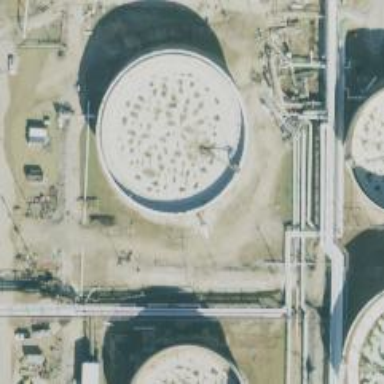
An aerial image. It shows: Storage tank building.